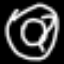
Label: donut